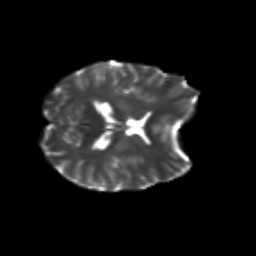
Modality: T2w
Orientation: axial
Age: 24
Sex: male
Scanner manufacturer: siemens
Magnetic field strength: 3 T
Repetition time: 3.5 s
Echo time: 0.104 s